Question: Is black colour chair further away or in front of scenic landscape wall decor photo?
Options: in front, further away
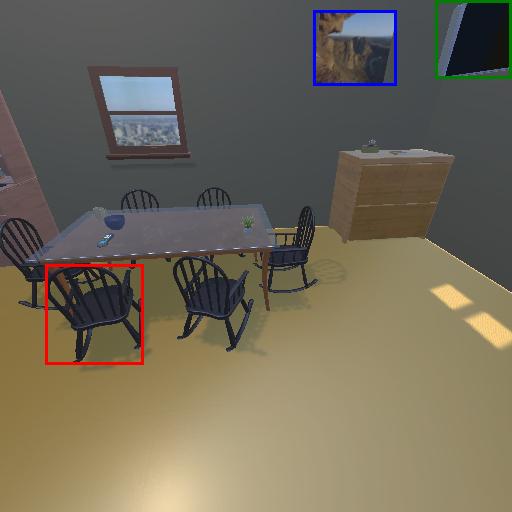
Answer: in front